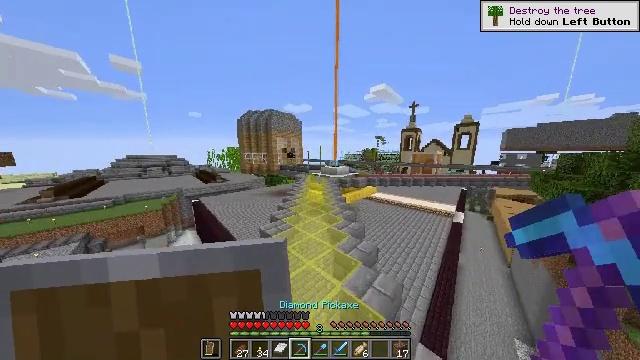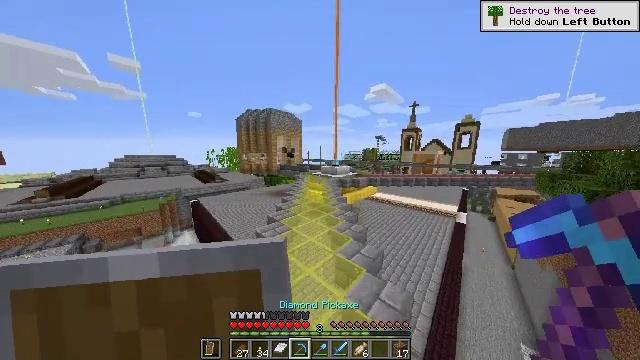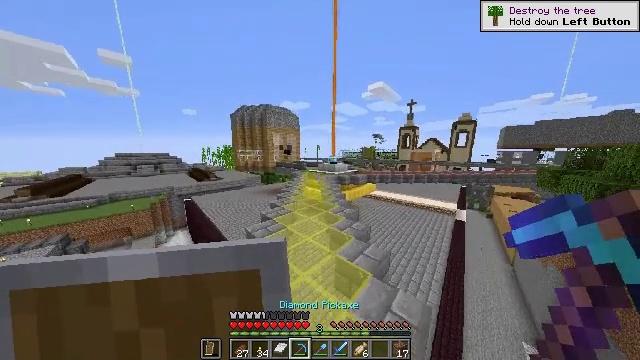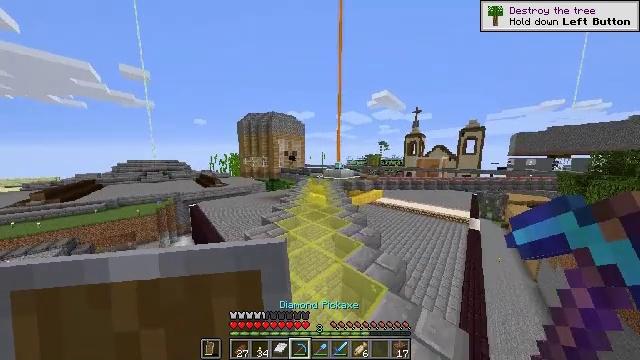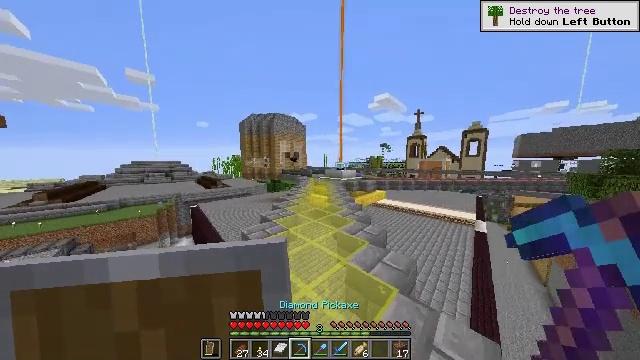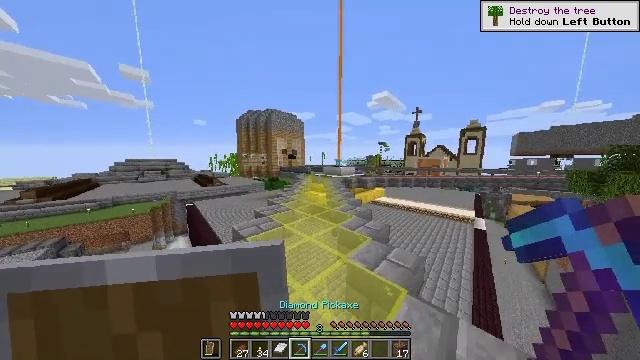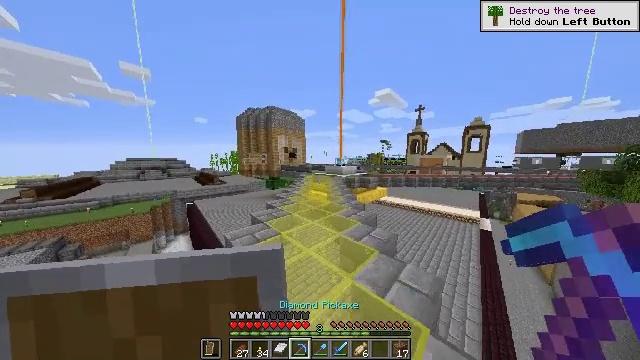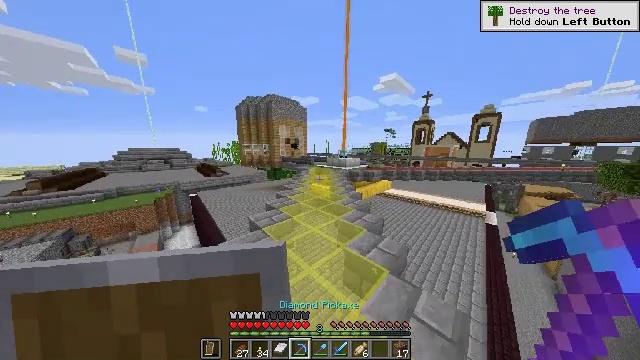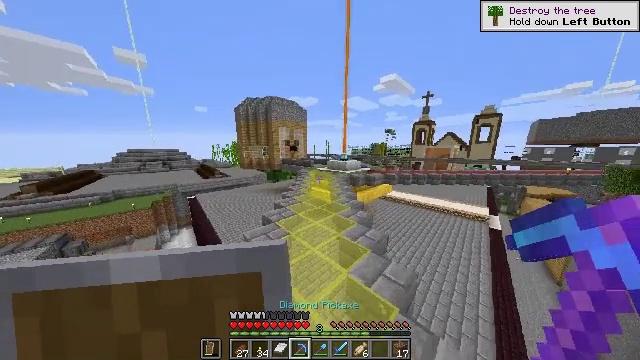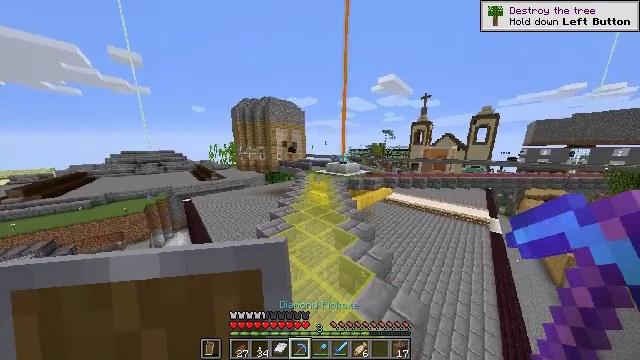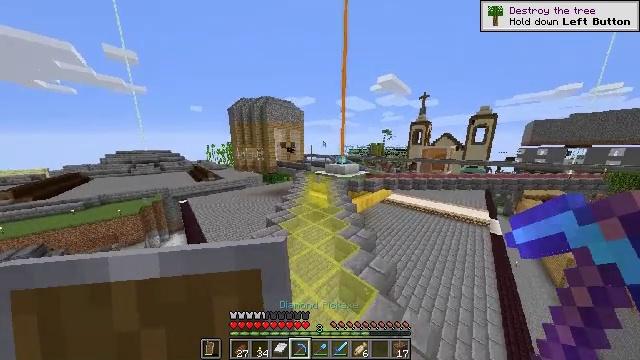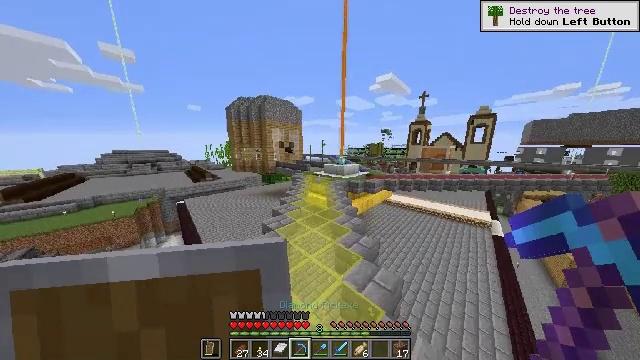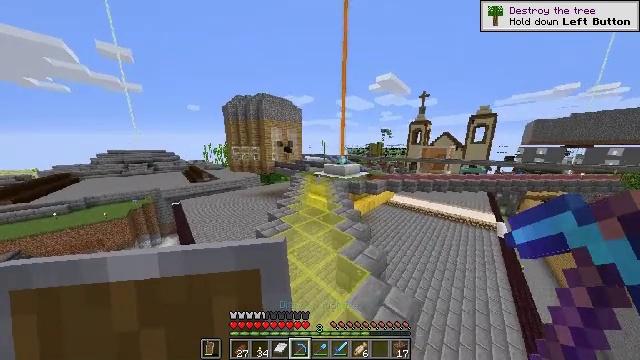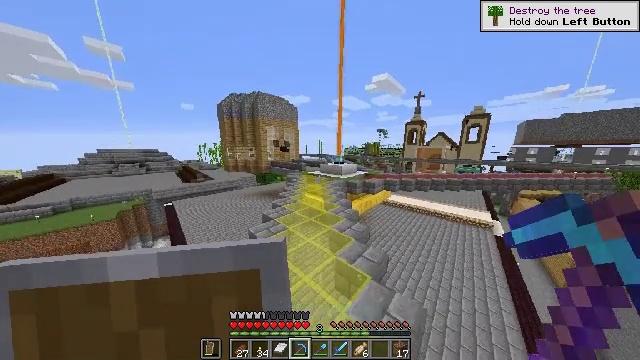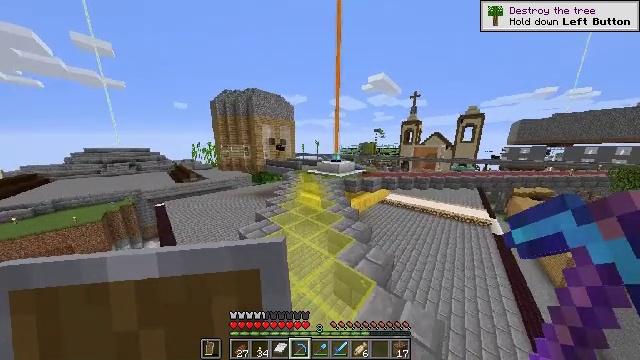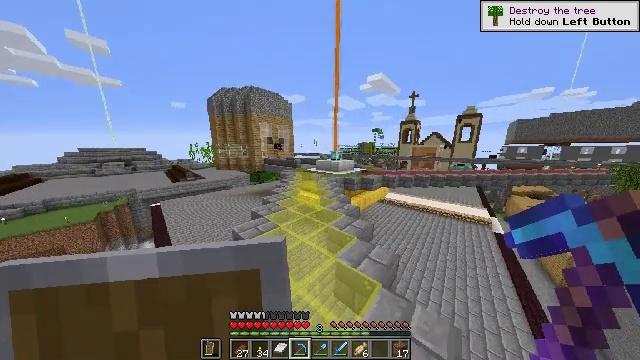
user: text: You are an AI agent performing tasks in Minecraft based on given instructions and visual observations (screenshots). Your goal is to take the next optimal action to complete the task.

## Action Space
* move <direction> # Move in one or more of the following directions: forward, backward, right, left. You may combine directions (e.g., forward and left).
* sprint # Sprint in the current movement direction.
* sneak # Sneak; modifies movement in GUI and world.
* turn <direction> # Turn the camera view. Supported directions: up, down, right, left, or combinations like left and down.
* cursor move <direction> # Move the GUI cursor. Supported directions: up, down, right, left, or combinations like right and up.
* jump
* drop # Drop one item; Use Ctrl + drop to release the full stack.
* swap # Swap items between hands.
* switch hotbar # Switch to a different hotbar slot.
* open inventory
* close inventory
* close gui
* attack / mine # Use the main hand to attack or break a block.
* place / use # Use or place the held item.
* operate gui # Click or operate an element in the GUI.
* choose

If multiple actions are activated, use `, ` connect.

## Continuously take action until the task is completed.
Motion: motion action
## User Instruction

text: Collect the iron block for crafting.
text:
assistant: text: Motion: move forward, jump
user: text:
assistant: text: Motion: move forward, jump
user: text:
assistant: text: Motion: move forward, turn left and up, jump
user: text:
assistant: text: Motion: move forward, jump
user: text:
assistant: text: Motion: move forward, jump
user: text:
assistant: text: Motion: move forward, jump
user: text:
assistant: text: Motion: move forward, turn down, jump
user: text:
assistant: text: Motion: move forward, jump
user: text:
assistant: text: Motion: move forward, jump
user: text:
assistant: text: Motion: move forward, jump
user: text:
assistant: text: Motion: move forward, jump
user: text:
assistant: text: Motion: move forward, jump
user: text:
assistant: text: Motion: move forward, turn right, jump
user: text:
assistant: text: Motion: move forward, turn right, jump
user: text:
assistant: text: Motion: move forward, jump
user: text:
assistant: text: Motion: move forward, jump
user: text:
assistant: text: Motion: move forward, jump
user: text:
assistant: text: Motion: move forward, jump
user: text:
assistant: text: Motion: move forward, jump
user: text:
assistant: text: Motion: move forward, jump
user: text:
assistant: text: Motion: move forward, jump
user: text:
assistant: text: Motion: move forward, jump
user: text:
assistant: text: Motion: move forward, jump
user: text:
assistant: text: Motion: move forward, jump
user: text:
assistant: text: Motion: move forward, jump
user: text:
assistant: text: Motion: move forward, jump
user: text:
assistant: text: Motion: move forward, jump
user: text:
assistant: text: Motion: move forward, jump
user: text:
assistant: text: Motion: move forward, jump
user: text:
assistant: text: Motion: move forward, jump